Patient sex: M
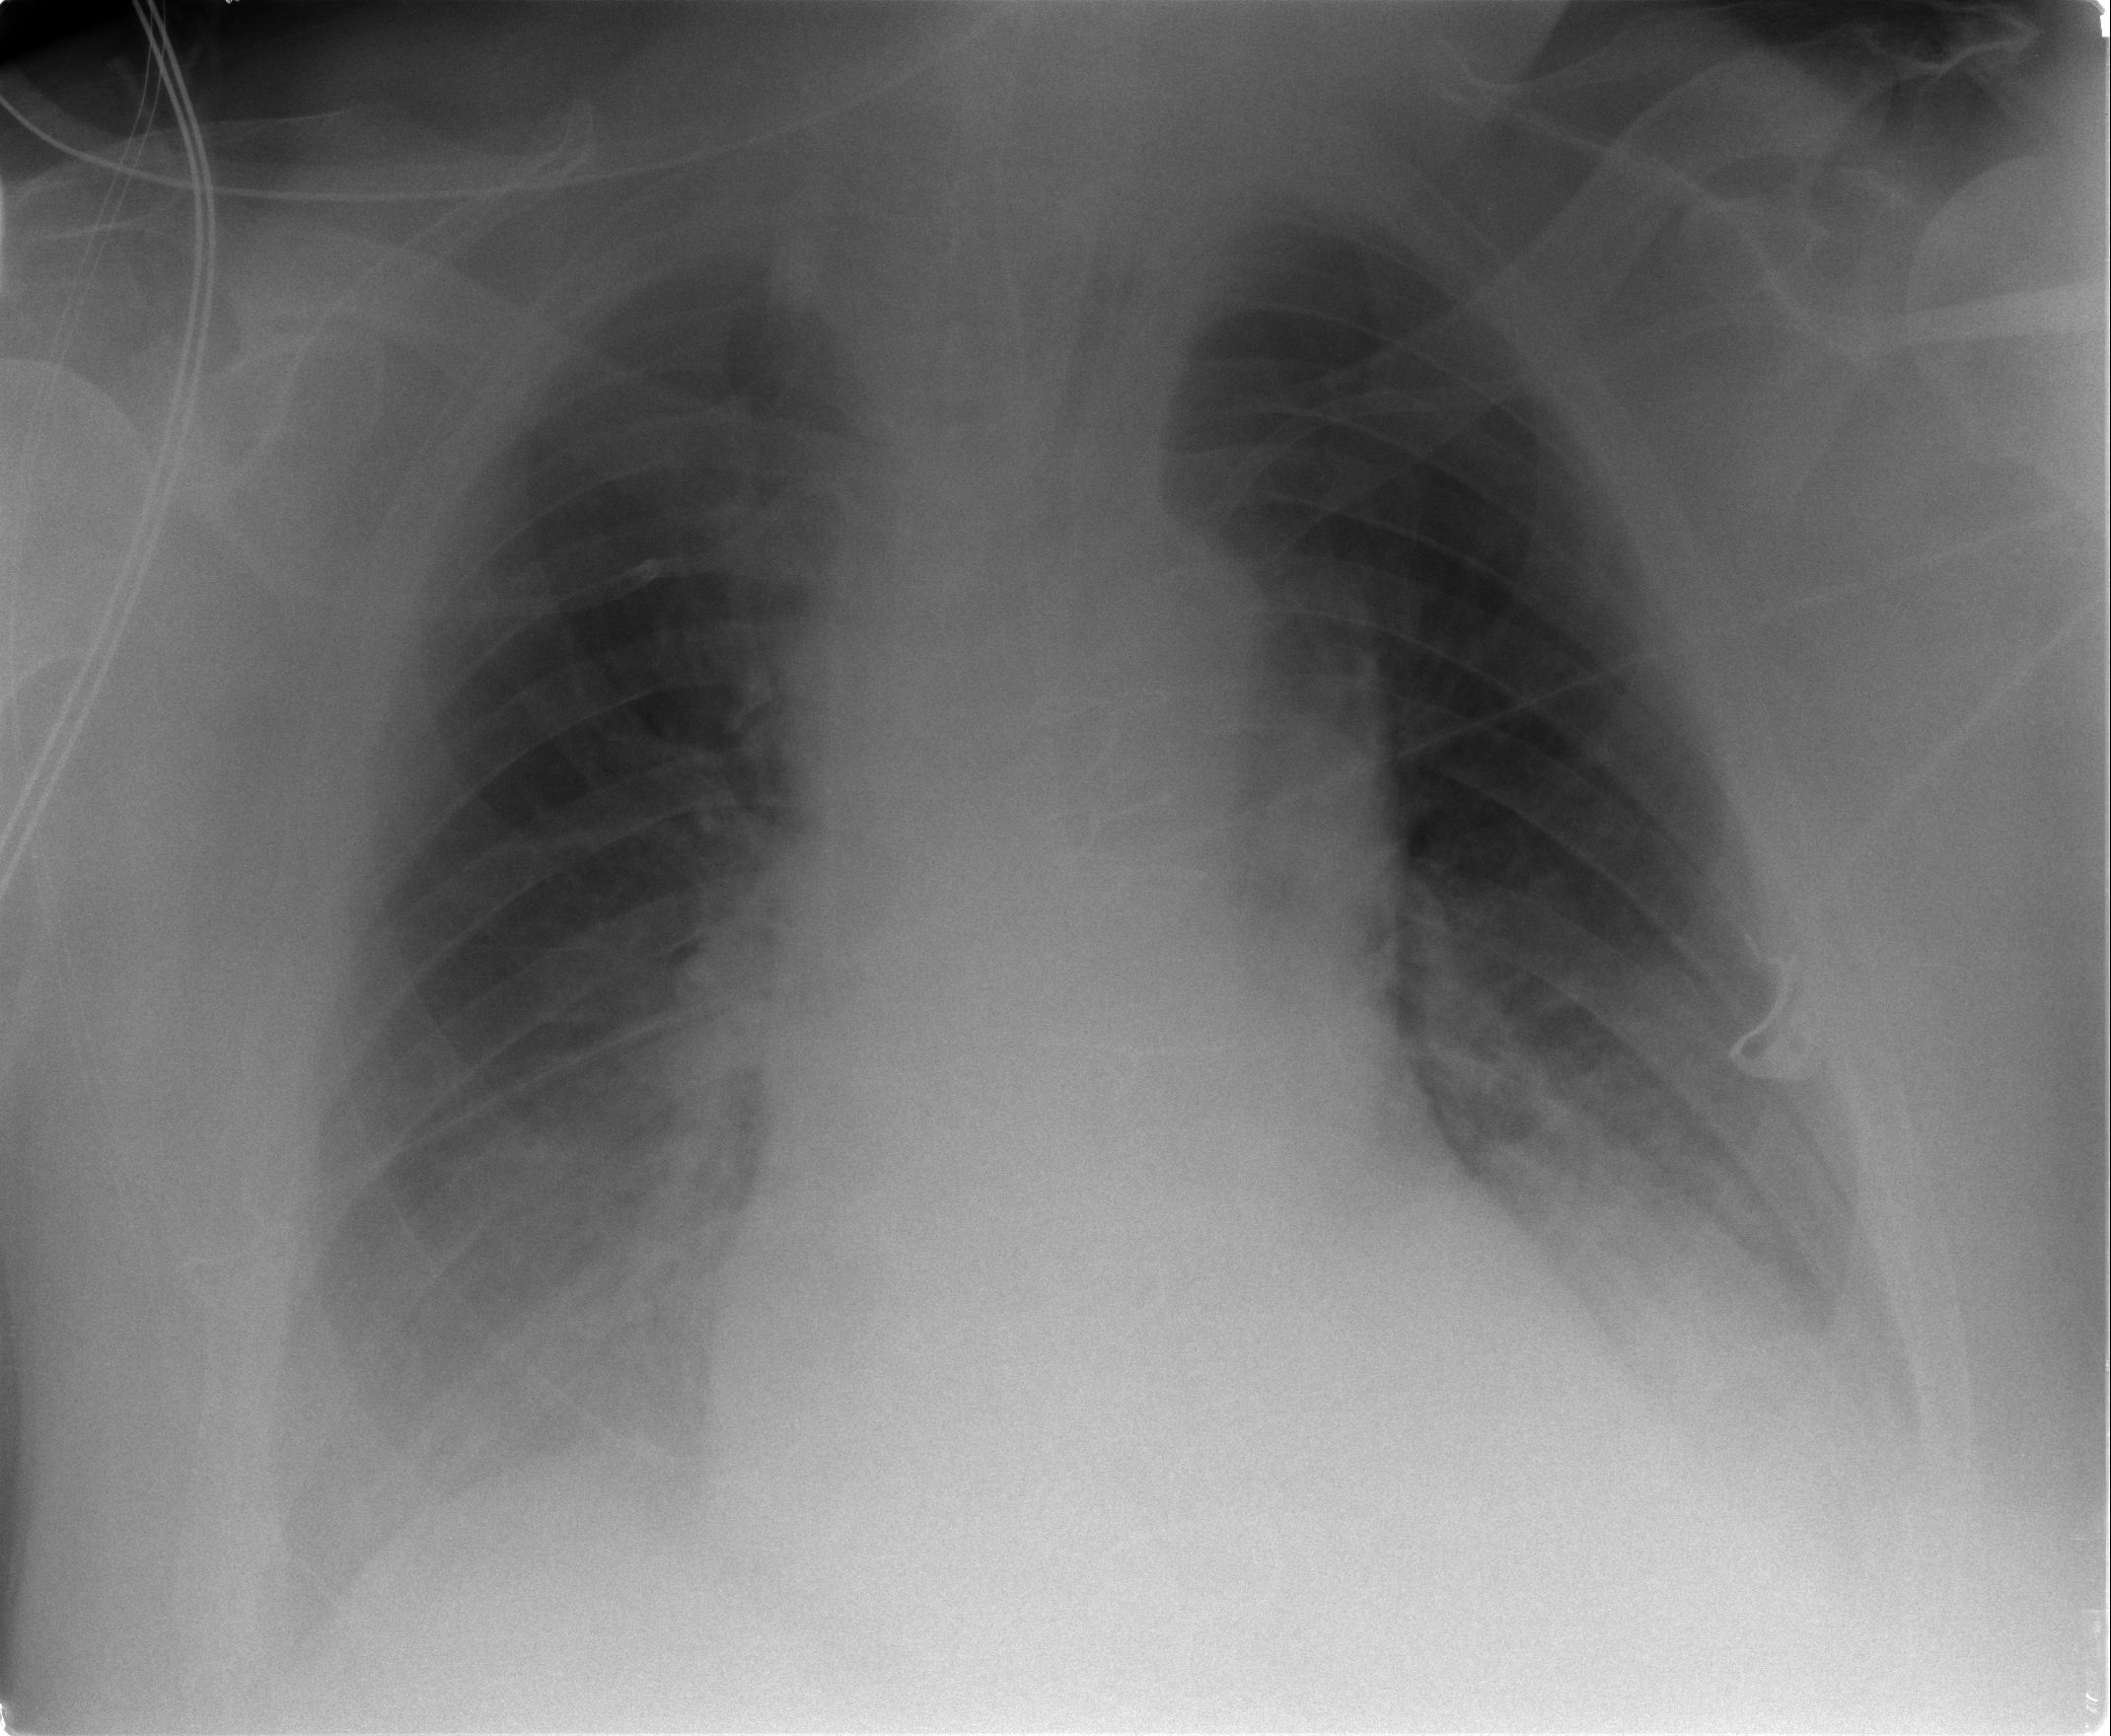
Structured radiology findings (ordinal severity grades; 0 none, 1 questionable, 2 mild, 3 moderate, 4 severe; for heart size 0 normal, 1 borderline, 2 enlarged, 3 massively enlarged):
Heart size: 2
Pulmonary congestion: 0
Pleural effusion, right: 2
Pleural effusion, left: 2
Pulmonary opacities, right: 0
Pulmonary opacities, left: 0
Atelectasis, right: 2
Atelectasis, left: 2